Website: bh-photo
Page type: address-validator
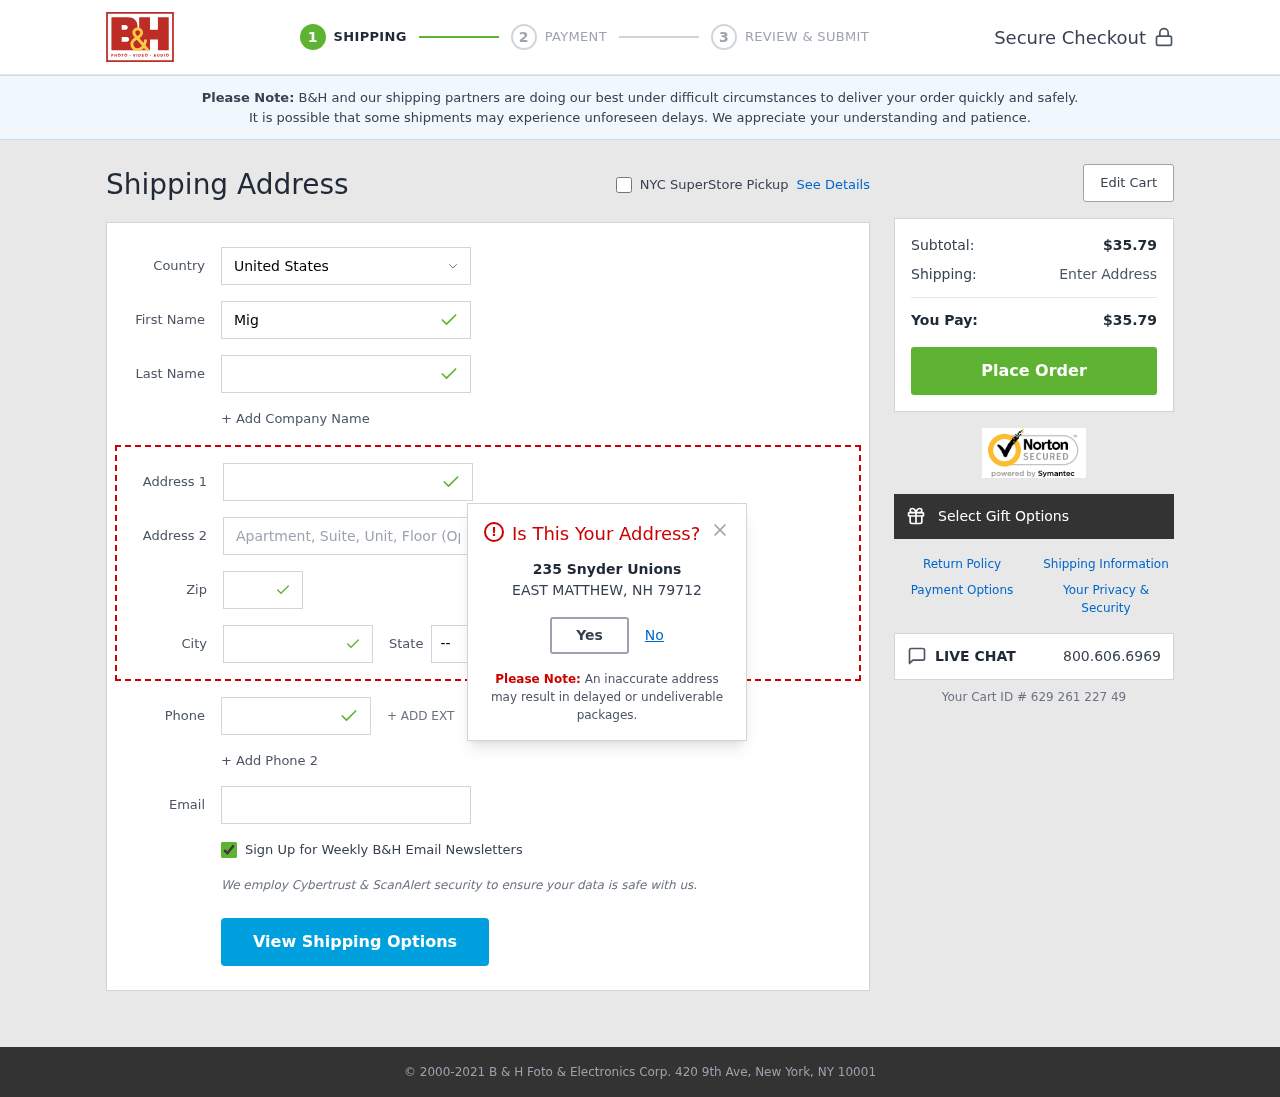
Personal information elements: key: PII_CITY
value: East Matthew
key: PII_COUNTRY
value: United States
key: PII_EMAIL
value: migueldelgado@gmail.com
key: PII_FIRSTNAME
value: Miguel
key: PII_LASTNAME
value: Delgado
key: PII_PHONE
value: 4165992009
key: PII_POSTCODE
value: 79712
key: PII_STATE_ABBR
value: NH
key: PII_STREET
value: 235 Snyder Unions
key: PII_CITY_MODAL
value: EAST MATTHEW
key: PII_POSTCODE_FULL
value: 79712
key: PII_POSTCODE_NUMERIC
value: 79712
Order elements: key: ORDER_SUBTOTAL
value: $35.79
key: ORDER_TOTAL
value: $35.79
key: ORDER_ID
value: Your Cart ID # 629 261 227 49